Brain MRI, T1c slice (ischemic stroke SPES case)
Modalities acquired: T1c|T2|DWI|CBF|CBV|TTP|Tmax
Volume shape: 92x110x71 voxels, spacing: 2x2x2 mm
Slice 32 of 71
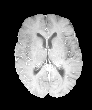
Lesion size: 8342 voxels